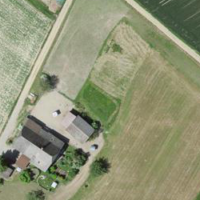
EUNIS habitat code: 52
Species observed at this site:
Portulaca oleracea